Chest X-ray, AP view. Patient: 53 years old, sex F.
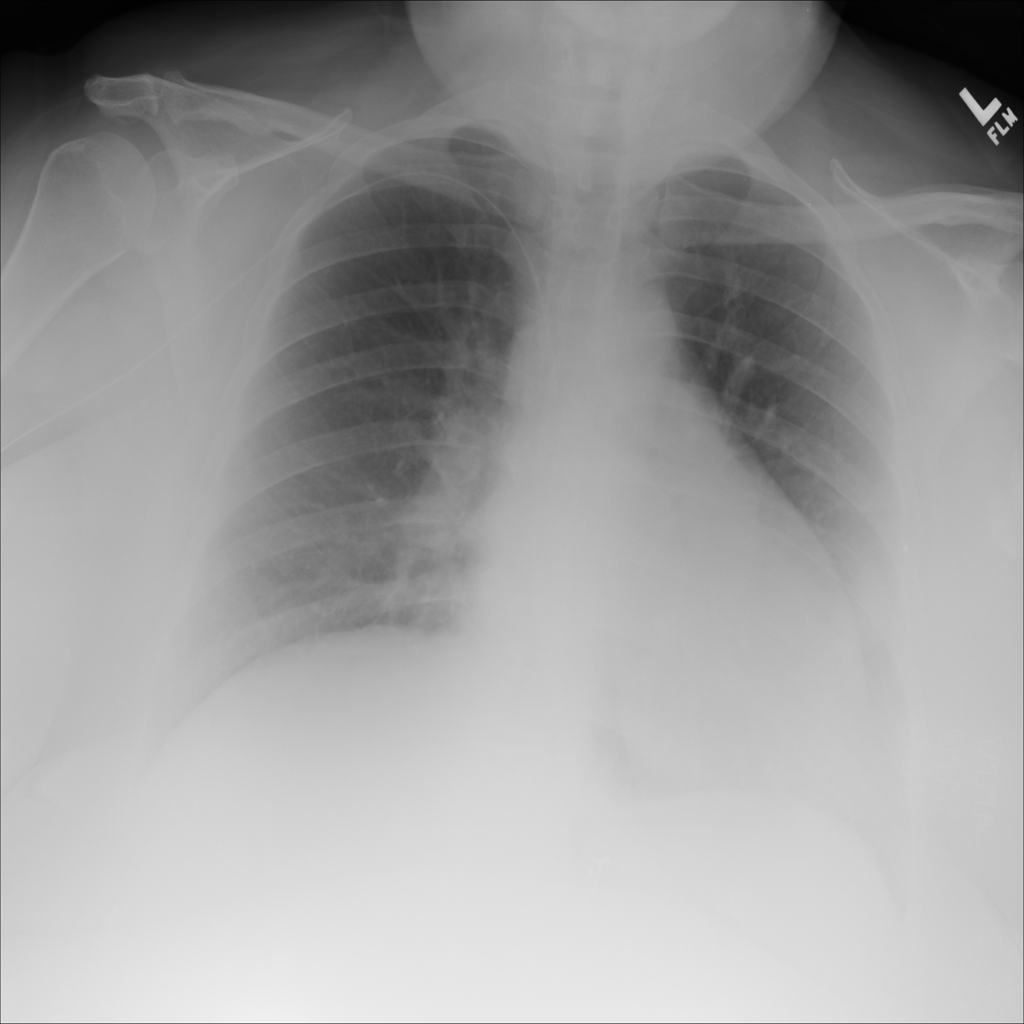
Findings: No Finding